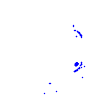
Particle: kaon